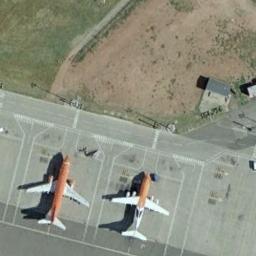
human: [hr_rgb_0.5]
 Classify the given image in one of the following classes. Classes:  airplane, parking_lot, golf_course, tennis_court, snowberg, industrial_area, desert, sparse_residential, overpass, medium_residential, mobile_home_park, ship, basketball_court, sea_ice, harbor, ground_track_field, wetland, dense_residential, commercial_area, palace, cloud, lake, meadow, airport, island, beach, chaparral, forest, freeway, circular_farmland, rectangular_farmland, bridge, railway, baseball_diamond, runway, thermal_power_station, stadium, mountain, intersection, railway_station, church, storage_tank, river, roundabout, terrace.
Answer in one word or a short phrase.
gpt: airplane